Question: When trying to merge a newer version of a project with an older one, I get, "The item has been deleted in the target branch" and it gives me three options:
'''
Restore File And AutoMerge
Keep Target Branch Version
Take Source Branch Version
'''
...as can be seen here:

If the file does not exist in the Target area, how could I "Keep Target Branch Version" - does it mean by that, "don't copy over the missing file"?
And how could I "Restore File And AutoMerge" - restoring it is adding it, sure, but AutoMerging? How do you automerge a single file?
What is the safe course of action when presented with these three confusing options?
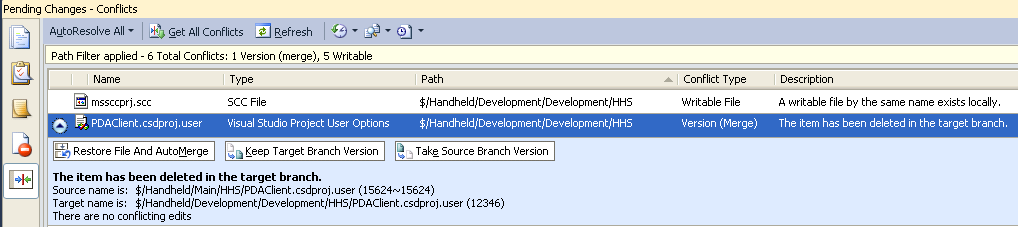
Answer: > If the file does not exist in the Target area, how could I "Keep
Target Branch Version" - does it mean by that, "don't copy over the
missing file"?
Yes Keep what exists, target remains deleted
> And how could I "Restore File And AutoMerge" - restoring it is adding
it, sure, but AutoMerging? How do you automerge a single file?
Take the previous version and merge your changes. You will end up with the old target version merged the source file taking precedence
ignore the target and just take the source version
If you need your new file for your app to run then